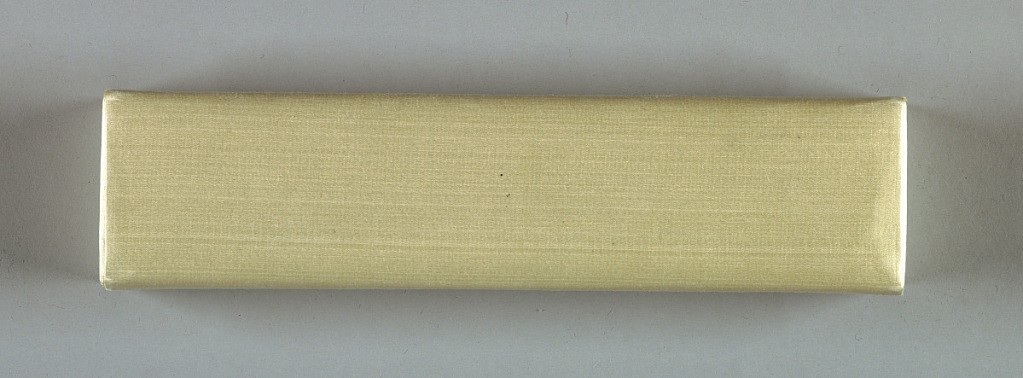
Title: Pleated fan and case
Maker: Tiffany & Company, American, established 1853
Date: ca. 1900
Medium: Silk leaf embroidered with steel sequins, tortoise shell sticks and bail
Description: Pleated fan. Leaf of black organdy. Obverse: shaped steel sequins embroidered in all-over scroll and floral design. Guards and sticks of a dark reddish-brown tortoise shell.